Question: I'm following the instructions to run ClojureScript Node.js REPL: <URL>
Everything works fine, but in the "Node.js REPL" section, I got the errors with 'rlwrap java -cp cljs.jar:src clojure.main node_repl.clj'.
'''
node.js> rlwrap java -cp cljs.jar:src clojure.main node_repl.clj
Exception in thread "main" java.io.FileNotFoundException: Could not locate cljs/build__init.class or cljs/build.clj on classpath., compiling:(/Users/smcho/Desktop/clojurescript/node.js/node_repl.clj:2:1)
at clojure.lang.Compiler.load(Compiler.java:7249)
...
at clojure.main.main(main.java:37)
Caused by: java.io.FileNotFoundException: Could not locate cljs/build__init.class or cljs/build.clj on classpath.
at clojure.lang.RT.load(RT.java:449)
...
at clojure.lang.Compiler.load(Compiler.java:7237)
... 9 more
'''
I found that the 'cljs' directory is in the 'out' directory, but the 'cljs' does not have 'build.clj' nor 'build__init.class'.

What might be wrong?
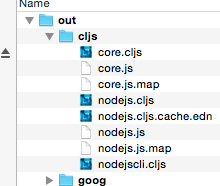
Answer: I think the 'node_repl.clj' has an error.
'''
(require 'cljs.repl)
;;; (require 'cljs.build) ;; ERROR?
(require 'cljs.build.api) ;; <-- Replaced
(require 'cljs.repl.node)
(cljs.build.api/build "src"
{:main 'hello-world.core
:output-to "out/main.js"
:verbose true})
(cljs.repl/repl (cljs.repl.node/repl-env)
:watch "src"
:output-dir "out")
'''
Now everything seems to work fine.